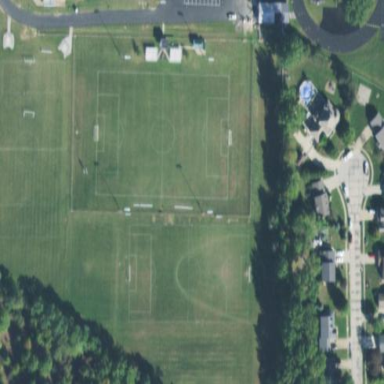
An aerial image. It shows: Soccer pitch for outdoor sports and leisure activities.